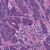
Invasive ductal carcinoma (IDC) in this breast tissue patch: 1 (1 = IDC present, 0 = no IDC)